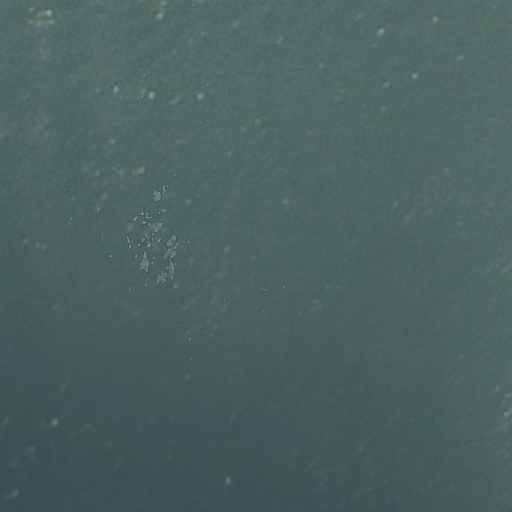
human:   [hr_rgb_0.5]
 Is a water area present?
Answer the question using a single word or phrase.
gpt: yes

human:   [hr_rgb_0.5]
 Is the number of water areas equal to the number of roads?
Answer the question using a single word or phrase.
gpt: no

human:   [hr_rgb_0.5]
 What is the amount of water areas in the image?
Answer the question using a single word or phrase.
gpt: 1

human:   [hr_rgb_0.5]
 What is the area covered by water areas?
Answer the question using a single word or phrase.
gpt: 10618m2

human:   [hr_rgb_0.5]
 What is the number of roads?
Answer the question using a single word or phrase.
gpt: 2

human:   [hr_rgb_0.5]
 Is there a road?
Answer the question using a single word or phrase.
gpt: yes

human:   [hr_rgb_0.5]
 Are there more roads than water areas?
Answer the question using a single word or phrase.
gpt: yes

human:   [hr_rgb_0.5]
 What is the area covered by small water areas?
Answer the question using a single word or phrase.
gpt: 0m2

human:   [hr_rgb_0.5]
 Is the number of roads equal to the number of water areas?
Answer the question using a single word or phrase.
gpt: no

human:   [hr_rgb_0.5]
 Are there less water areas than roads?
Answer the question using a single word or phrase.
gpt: yes

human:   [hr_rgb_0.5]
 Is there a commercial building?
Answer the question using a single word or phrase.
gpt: no

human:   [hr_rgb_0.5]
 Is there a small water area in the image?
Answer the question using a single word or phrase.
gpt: no

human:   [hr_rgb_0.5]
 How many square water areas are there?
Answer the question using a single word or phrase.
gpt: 0

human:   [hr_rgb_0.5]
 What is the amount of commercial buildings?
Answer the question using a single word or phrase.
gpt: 0

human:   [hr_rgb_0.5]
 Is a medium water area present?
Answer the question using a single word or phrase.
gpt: no

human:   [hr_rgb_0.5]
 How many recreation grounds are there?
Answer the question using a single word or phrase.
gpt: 0

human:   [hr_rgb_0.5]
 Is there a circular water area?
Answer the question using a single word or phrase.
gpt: no

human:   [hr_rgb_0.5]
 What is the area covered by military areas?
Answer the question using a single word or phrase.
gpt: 0m2

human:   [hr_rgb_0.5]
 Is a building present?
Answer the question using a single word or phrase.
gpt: no

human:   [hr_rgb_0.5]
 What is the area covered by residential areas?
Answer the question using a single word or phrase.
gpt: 0m2

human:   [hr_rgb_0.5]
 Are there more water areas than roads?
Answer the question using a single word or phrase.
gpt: no

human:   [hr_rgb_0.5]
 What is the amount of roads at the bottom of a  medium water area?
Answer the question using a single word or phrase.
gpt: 0

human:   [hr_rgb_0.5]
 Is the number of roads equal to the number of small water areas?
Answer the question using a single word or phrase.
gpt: no

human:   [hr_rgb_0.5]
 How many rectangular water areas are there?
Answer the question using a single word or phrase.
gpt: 1

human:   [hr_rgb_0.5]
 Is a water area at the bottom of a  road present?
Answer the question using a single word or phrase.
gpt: no

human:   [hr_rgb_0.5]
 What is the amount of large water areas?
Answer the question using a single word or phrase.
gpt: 1

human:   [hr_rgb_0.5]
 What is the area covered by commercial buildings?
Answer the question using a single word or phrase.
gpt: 0m2

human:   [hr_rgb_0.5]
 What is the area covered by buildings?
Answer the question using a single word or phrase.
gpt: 0m2

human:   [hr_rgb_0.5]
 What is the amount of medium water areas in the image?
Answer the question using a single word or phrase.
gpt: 0

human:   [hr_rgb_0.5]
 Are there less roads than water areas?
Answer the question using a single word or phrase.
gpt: no

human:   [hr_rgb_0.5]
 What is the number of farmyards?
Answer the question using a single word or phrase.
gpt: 0

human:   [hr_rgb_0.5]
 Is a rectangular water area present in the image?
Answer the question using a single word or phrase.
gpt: yes

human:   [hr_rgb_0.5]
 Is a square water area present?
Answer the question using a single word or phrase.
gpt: no

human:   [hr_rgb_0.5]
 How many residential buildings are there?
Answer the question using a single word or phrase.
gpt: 0

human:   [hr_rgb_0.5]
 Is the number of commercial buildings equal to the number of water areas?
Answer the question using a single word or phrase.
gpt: no

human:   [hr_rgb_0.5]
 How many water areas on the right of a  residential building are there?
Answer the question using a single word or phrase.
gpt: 0

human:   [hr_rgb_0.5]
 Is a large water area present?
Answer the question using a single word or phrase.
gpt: yes

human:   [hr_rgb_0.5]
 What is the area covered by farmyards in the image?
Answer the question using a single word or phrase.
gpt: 0m2

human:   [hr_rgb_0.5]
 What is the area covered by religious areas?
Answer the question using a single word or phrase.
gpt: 0m2

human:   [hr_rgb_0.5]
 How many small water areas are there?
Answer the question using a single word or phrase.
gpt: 0

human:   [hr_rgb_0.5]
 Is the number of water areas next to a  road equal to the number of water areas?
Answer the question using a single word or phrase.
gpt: yes

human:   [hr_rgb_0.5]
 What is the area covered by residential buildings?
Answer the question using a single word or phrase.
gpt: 0m2

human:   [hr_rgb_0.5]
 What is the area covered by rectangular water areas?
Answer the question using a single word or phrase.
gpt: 10618m2

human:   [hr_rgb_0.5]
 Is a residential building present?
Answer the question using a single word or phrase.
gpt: no

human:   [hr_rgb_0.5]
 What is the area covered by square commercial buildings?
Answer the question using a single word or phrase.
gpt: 0m2

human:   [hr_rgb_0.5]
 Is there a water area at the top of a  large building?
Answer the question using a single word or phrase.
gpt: no

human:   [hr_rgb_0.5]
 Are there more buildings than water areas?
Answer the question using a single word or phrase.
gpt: no

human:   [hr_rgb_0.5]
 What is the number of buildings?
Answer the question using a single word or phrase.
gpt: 0

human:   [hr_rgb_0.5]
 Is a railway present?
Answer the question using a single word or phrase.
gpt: no

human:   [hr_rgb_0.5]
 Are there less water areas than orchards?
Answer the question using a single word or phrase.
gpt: no

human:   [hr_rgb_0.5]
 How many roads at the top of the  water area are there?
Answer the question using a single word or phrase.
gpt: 0

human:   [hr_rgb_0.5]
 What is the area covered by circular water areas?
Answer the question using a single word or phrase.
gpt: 0m2

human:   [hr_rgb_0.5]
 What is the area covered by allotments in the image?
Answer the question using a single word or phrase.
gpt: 0m2

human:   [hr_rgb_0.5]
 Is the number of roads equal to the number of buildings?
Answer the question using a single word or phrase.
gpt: no

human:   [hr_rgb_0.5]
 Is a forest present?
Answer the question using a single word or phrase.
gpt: no

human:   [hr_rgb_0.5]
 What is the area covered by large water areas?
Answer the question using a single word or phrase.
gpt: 10618m2

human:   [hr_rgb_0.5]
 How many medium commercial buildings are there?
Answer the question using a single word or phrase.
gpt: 0

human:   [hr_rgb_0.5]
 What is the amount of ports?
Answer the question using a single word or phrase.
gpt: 0

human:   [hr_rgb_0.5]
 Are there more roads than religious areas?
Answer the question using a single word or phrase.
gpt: yes

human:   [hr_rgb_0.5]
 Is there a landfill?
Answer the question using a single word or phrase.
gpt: no

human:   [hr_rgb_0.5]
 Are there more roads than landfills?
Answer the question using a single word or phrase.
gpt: yes

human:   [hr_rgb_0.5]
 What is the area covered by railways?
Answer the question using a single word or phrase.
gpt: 0m2

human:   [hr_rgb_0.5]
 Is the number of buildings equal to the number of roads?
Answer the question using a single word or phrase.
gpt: no

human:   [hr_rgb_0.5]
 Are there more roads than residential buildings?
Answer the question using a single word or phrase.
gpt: yes